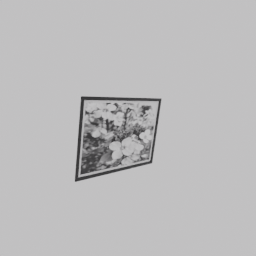
Label: decoration